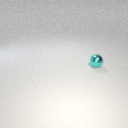
small cyan metal sphere